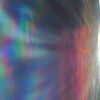
Label: sunburn